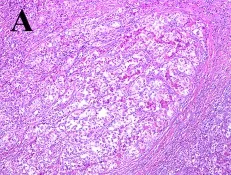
Hisopathological and immunohistochemical examinations. (A) 100 times. Dense eosinophilic cytoplasm, with red staining and large obvious nucleous.
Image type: pathology (immunostaining)